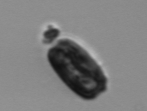
Label: Thalassiosira